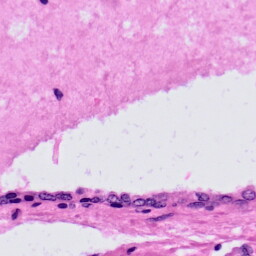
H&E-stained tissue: Prostate